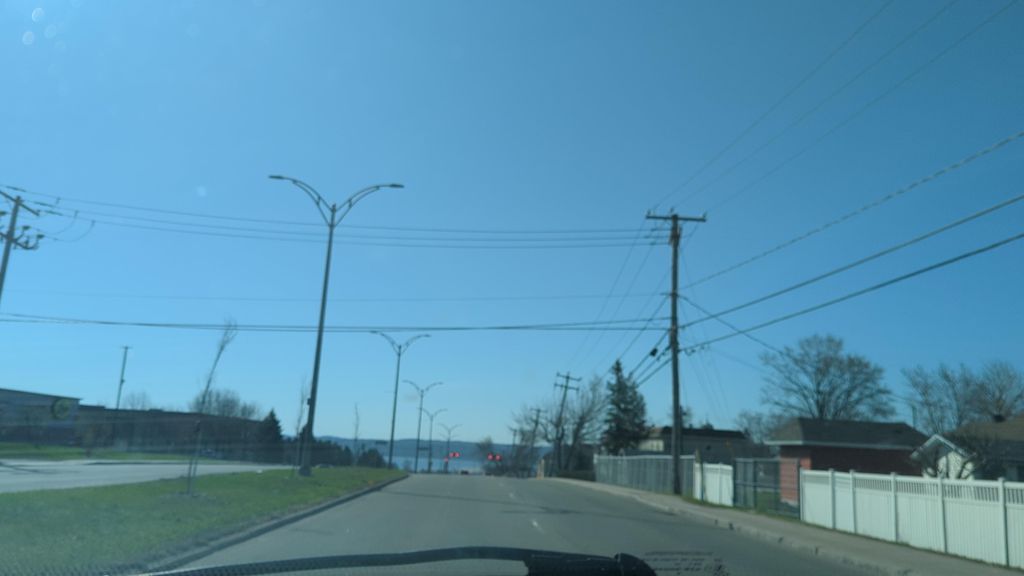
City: quebec_city